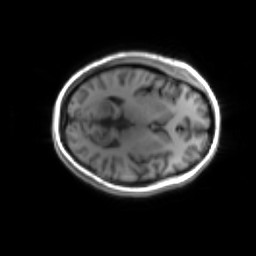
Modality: inplaneT1
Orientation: axial
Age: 32
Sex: female
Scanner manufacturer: siemens
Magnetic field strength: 3 T
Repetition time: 1.2 s
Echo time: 0.00251 s